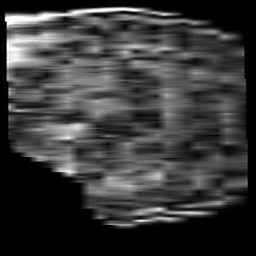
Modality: FLAIR
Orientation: sagittal
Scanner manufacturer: philips
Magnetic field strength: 1.5 T
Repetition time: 6 s
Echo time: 0.12 s